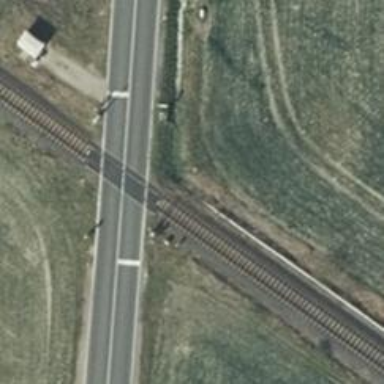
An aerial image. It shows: Railway milestone.